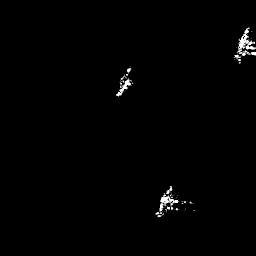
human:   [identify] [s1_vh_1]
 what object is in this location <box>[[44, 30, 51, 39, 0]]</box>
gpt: <ref>1 small ship at the center</ref>